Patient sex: M
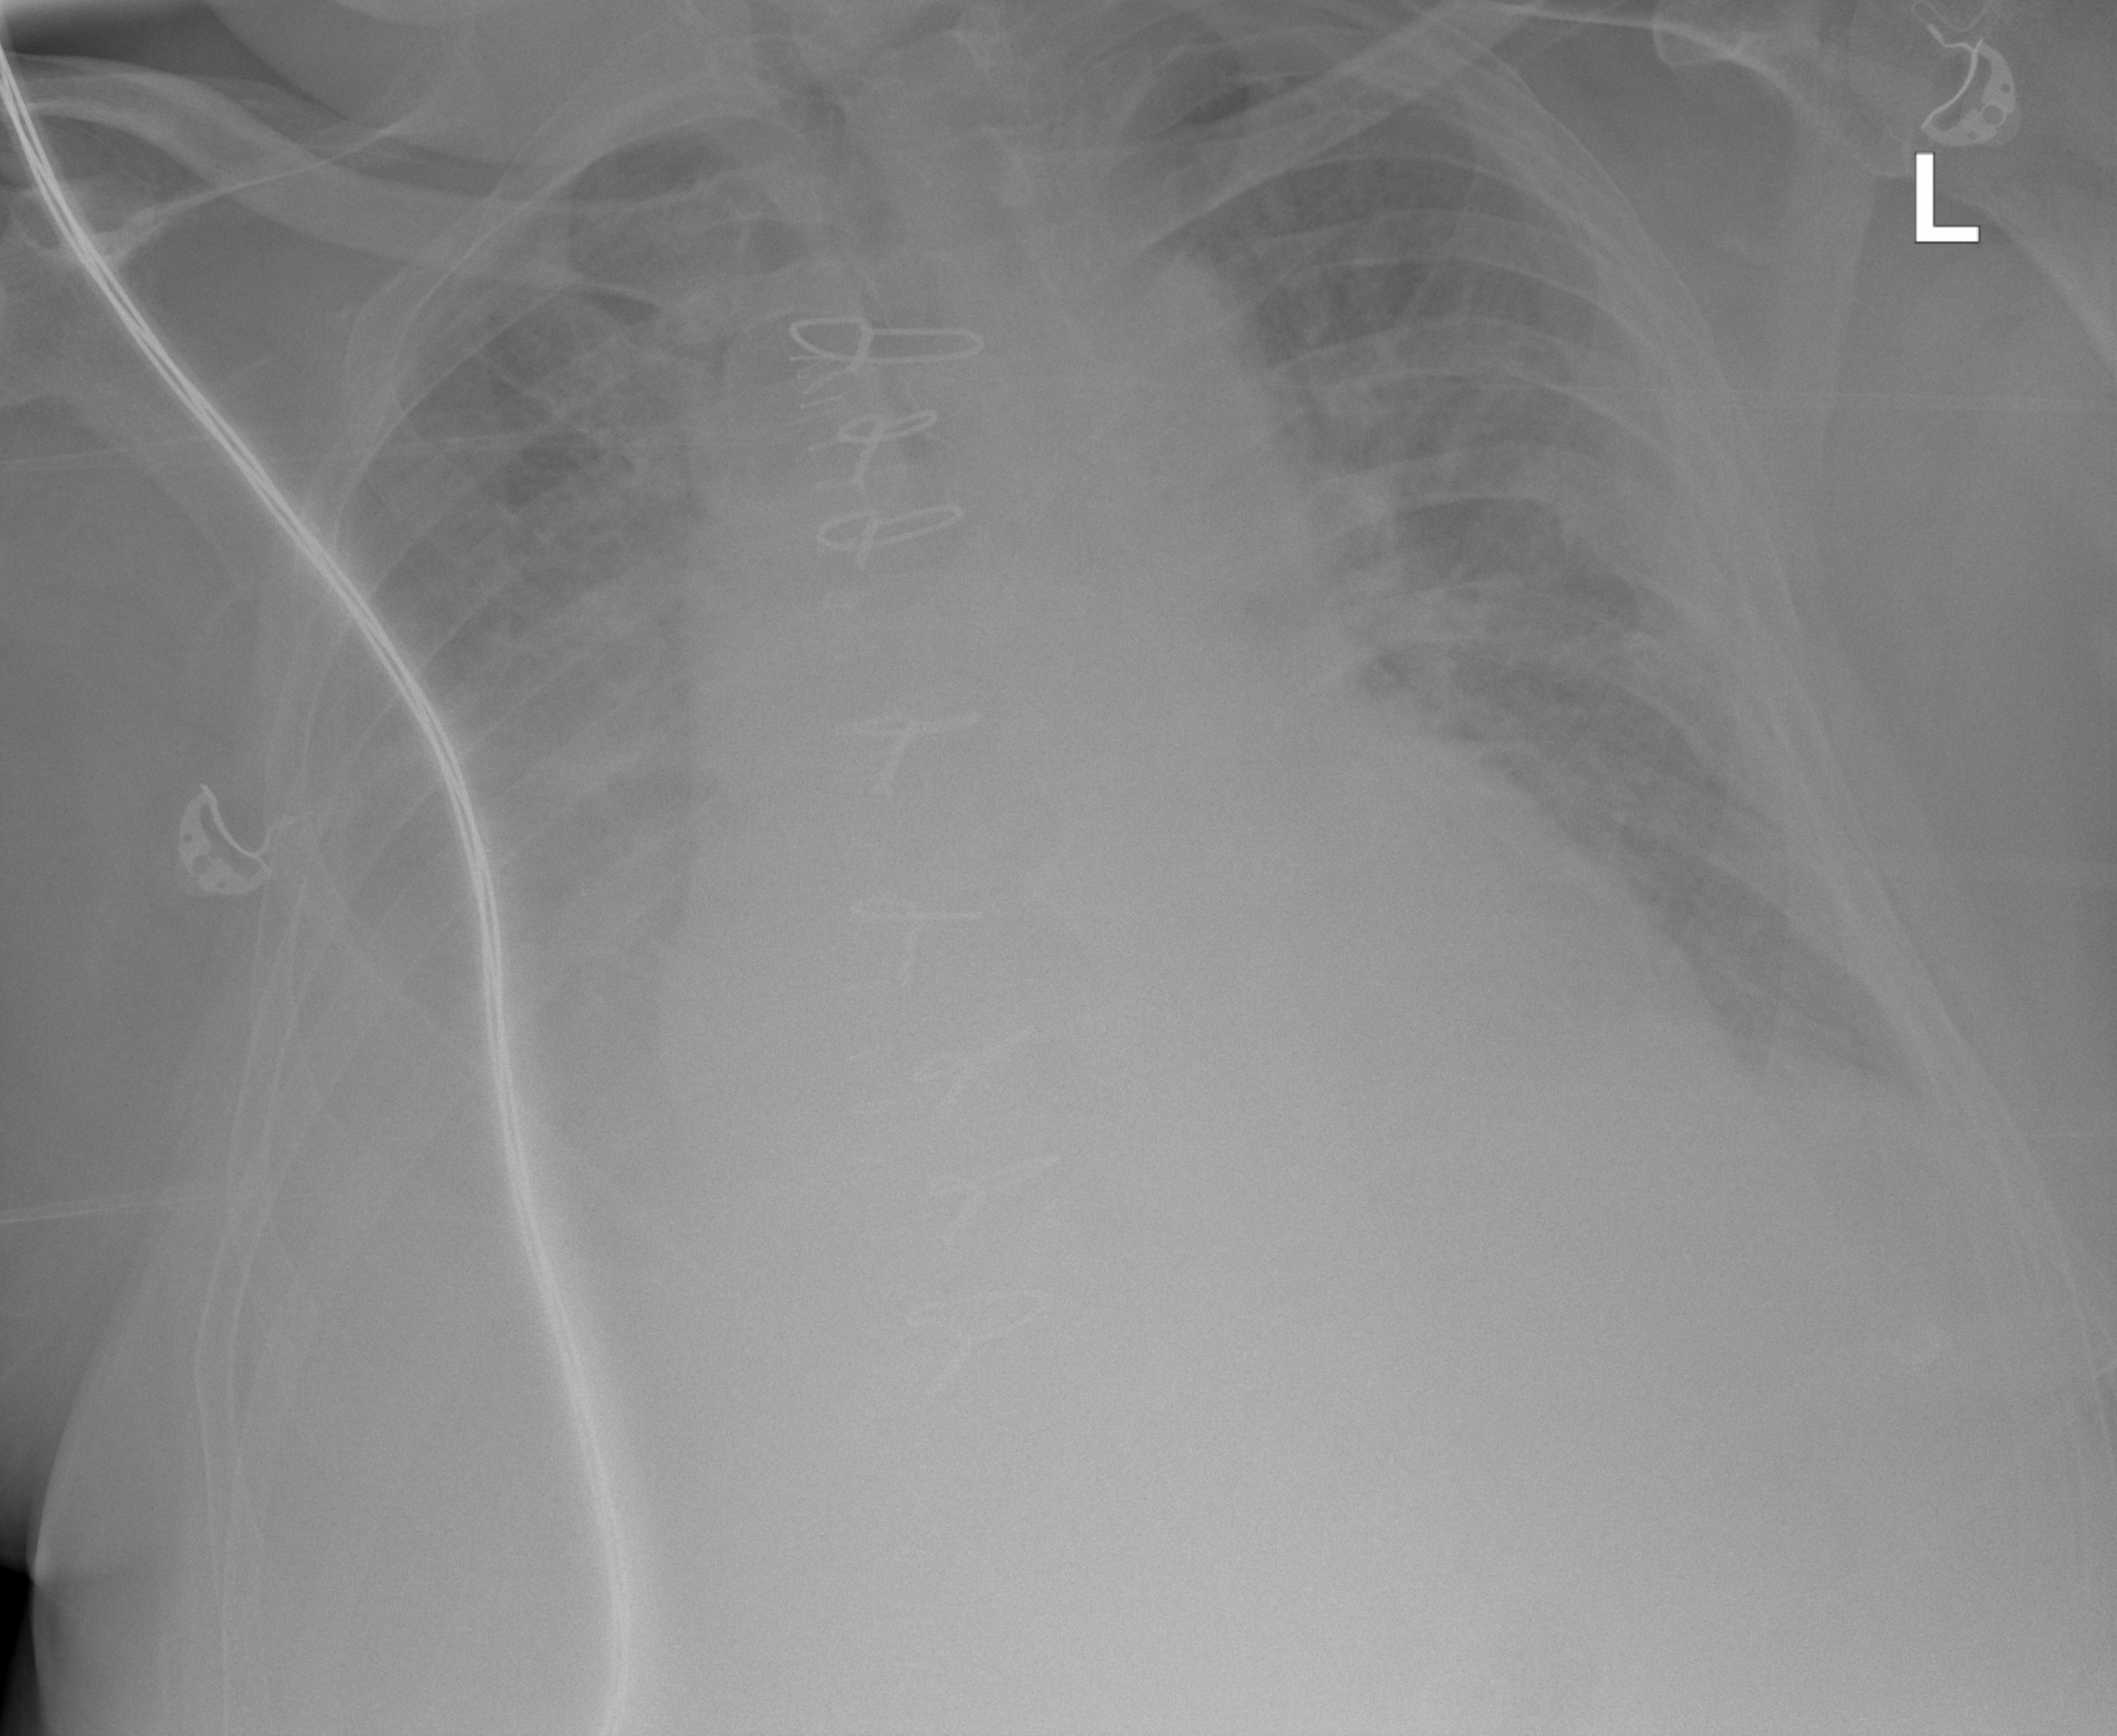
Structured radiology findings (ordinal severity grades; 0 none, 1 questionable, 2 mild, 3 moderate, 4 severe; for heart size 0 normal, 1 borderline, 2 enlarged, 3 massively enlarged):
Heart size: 2
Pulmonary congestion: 3
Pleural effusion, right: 3
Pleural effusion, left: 2
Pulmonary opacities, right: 2
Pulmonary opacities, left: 2
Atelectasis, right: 2
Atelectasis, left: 2